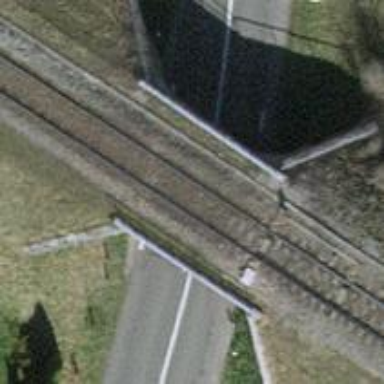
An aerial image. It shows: Railway switch.